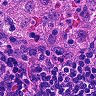
Metastatic tissue present: no